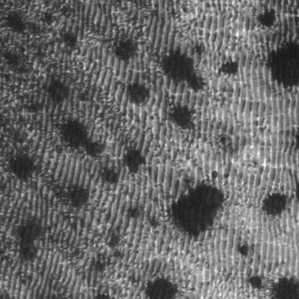
Label: frost